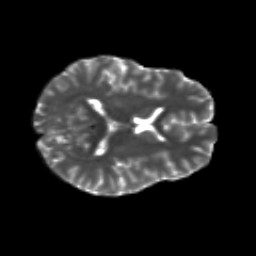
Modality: T2w
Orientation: axial
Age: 23
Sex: male
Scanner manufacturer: siemens
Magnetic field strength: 3 T
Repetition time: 8.8 s
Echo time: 0.085 s